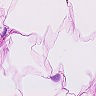
Metastatic tissue present: no